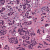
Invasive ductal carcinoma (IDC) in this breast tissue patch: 1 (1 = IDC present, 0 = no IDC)